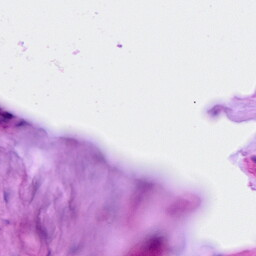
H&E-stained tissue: Ovarian